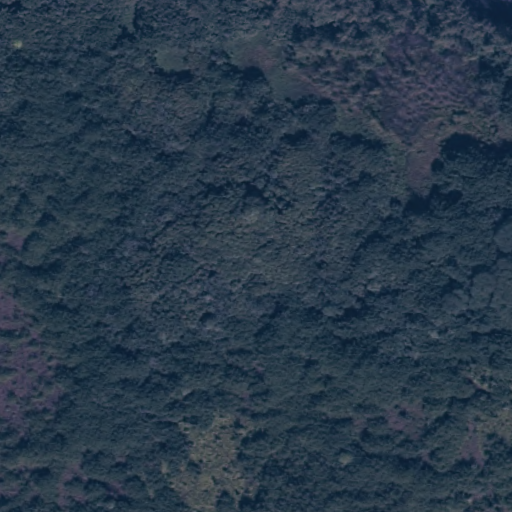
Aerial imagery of mountain in Hawaii named Kipaepae containing only unknown